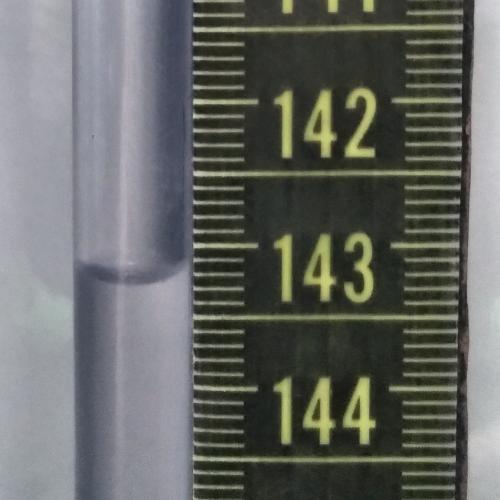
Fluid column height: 143.2 cm